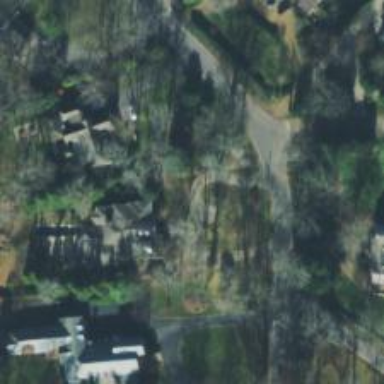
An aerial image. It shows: Driveway leading to service road.